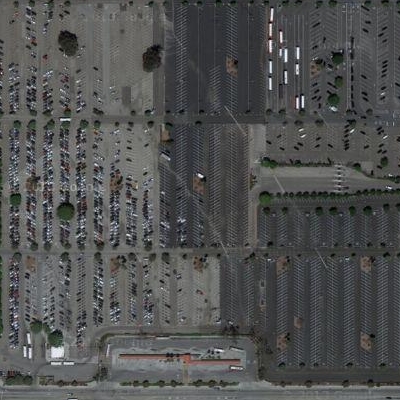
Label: gParking